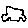
Label: car